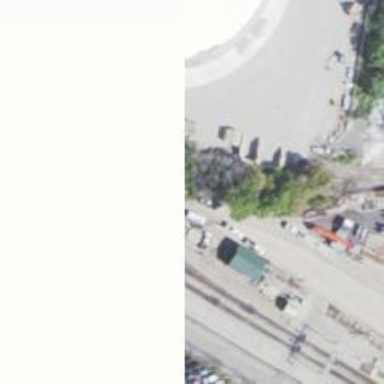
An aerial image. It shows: Railway yard.